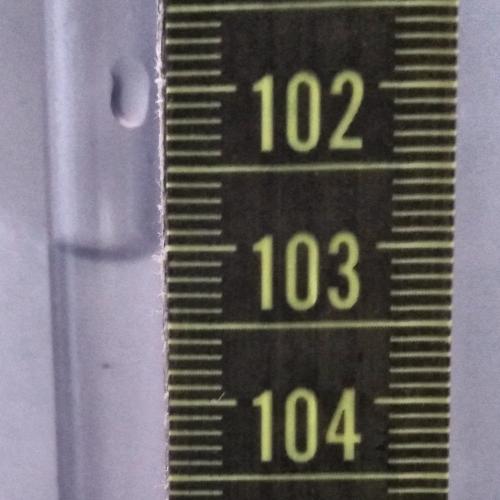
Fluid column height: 103.0 cm